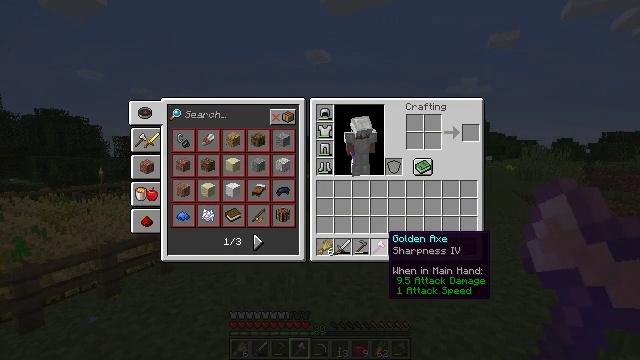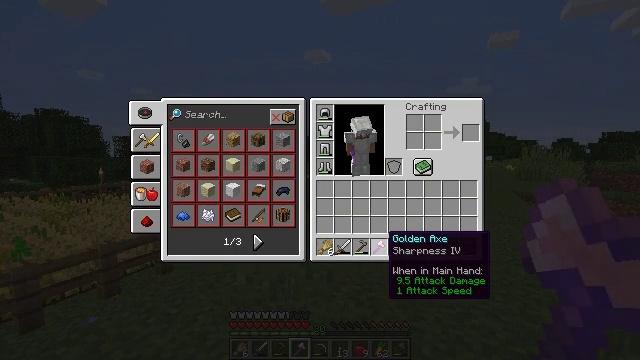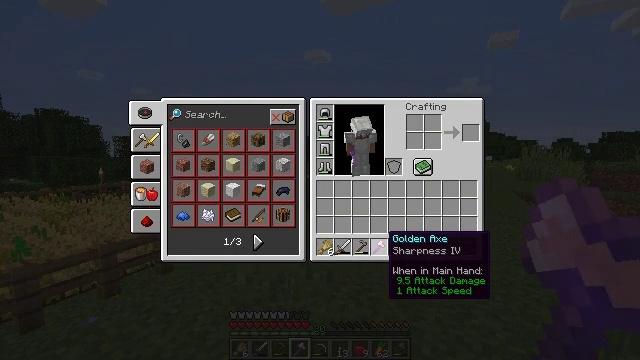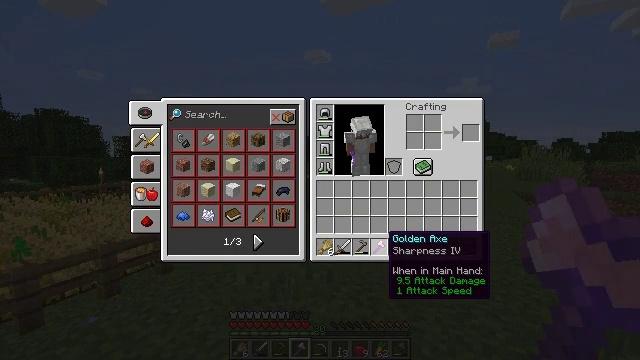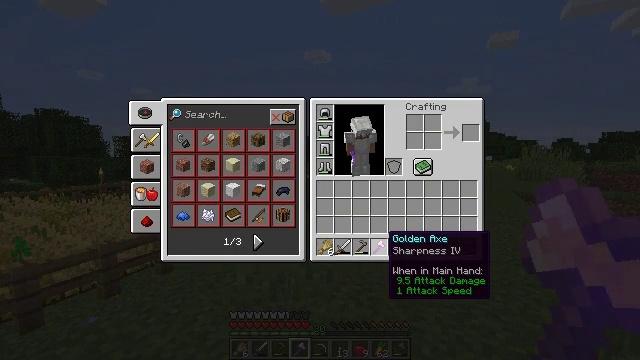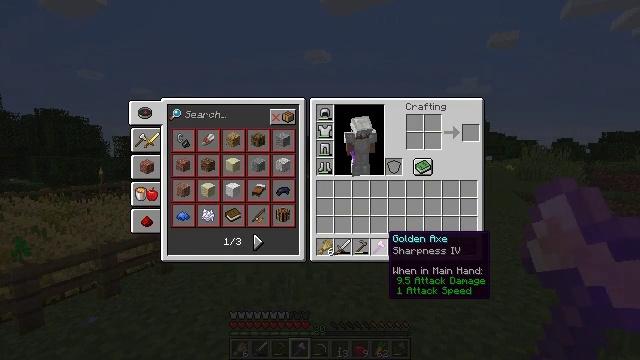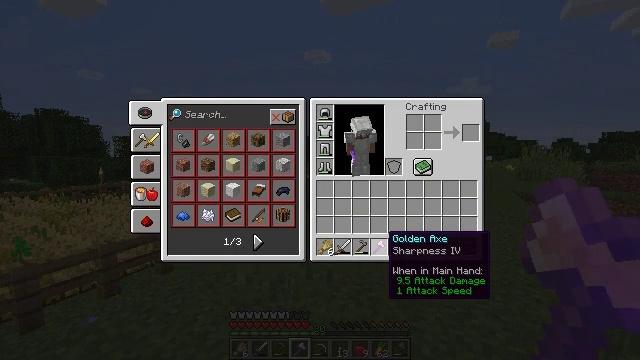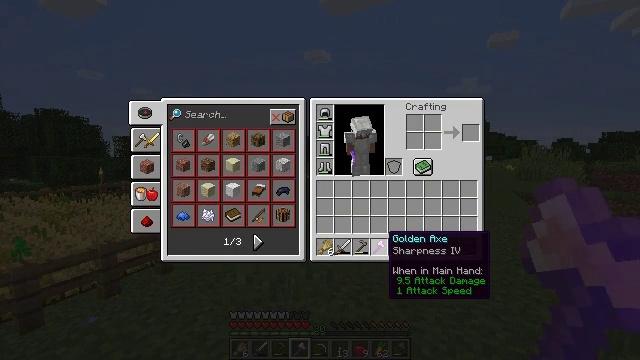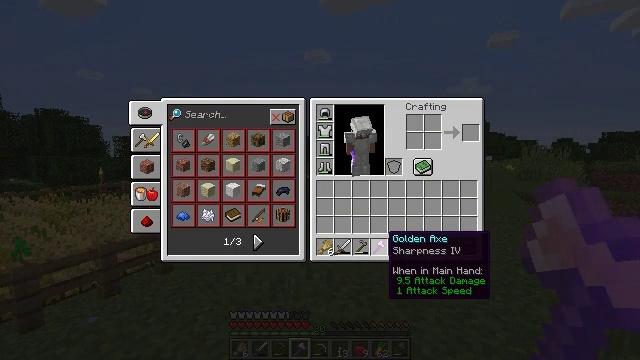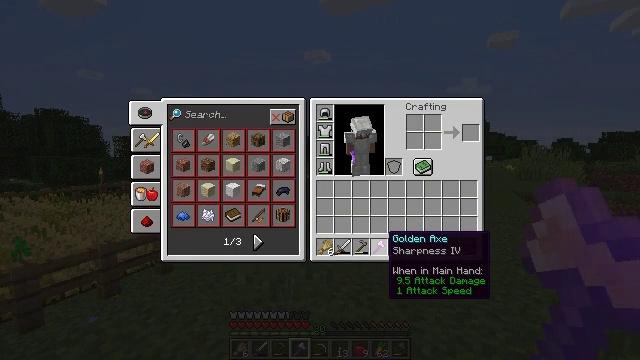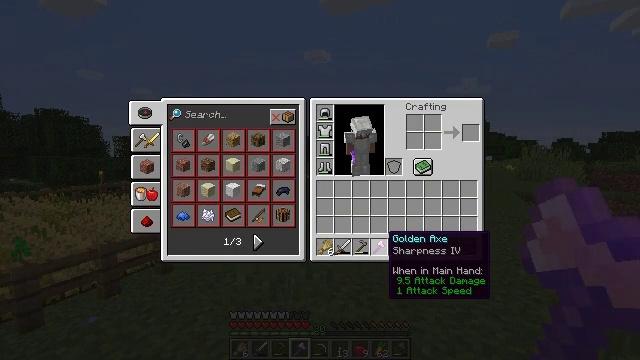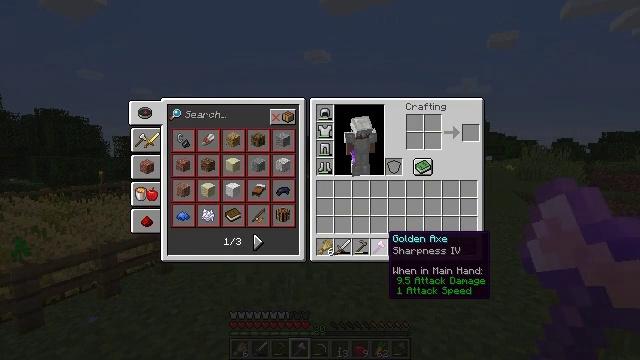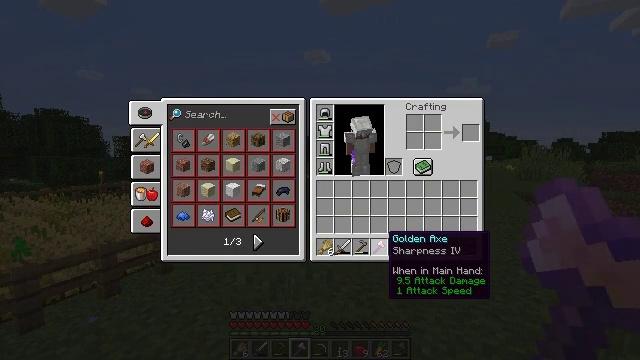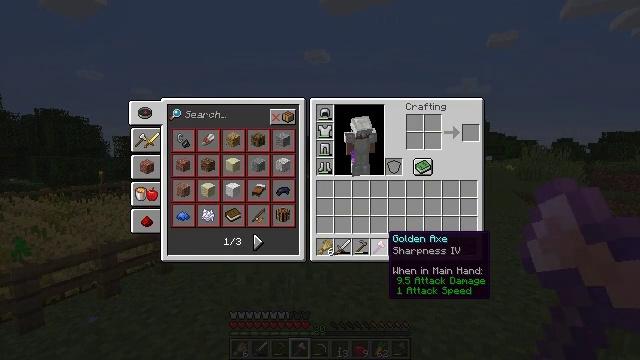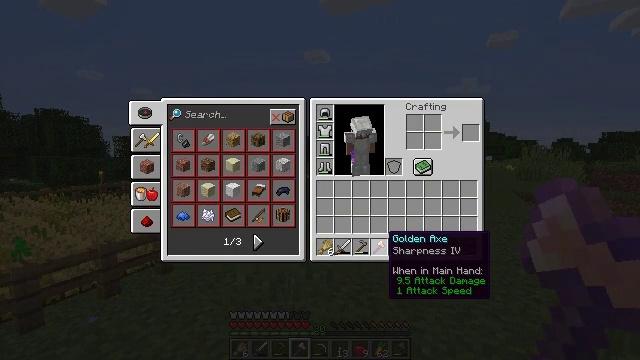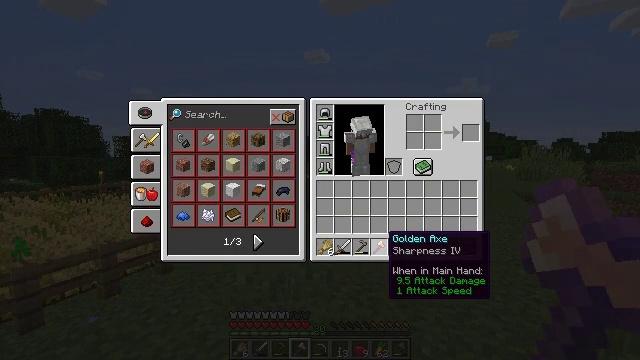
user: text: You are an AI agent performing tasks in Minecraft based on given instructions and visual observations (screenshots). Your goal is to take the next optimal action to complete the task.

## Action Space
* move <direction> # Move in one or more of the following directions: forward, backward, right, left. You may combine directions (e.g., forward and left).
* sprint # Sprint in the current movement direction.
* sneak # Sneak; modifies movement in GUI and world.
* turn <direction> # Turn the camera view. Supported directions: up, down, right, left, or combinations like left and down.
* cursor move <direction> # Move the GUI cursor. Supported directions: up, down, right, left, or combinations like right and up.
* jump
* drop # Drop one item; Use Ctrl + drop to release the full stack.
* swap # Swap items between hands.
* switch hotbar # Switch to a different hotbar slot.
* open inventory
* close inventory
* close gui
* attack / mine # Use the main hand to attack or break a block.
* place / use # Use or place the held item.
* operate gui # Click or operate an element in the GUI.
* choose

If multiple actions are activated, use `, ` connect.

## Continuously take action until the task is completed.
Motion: motion action
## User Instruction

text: Cut down the tree and harvest oak logs.
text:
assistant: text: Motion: no_op
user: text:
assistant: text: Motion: no_op
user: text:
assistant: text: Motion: no_op
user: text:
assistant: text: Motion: no_op
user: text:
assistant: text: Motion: no_op
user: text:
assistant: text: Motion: no_op
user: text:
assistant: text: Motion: no_op
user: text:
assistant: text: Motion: no_op
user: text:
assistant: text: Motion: no_op
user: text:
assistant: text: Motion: no_op
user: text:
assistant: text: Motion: no_op
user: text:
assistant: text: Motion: no_op
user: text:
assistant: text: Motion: no_op
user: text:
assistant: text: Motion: no_op
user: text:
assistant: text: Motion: no_op
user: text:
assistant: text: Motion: no_op
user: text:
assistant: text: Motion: no_op
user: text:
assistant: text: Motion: no_op
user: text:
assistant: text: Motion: no_op
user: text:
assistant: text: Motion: no_op
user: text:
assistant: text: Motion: no_op
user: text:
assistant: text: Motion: no_op
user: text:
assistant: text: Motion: no_op
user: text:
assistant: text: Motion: no_op
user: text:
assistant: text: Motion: no_op
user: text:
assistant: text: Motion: no_op
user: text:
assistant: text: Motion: no_op
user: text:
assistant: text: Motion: no_op
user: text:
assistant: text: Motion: no_op
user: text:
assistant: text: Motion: no_op